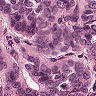
Metastatic tissue present: yes